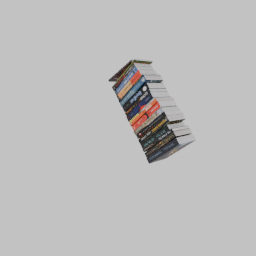
Label: tools